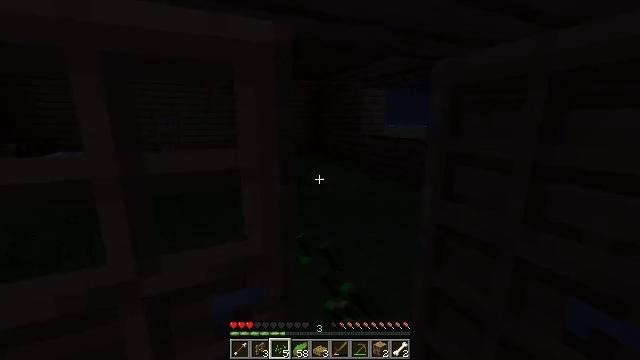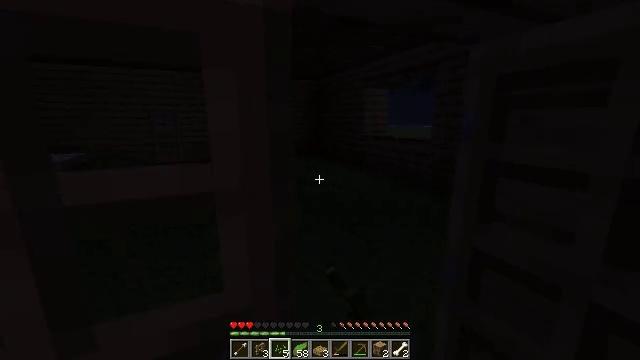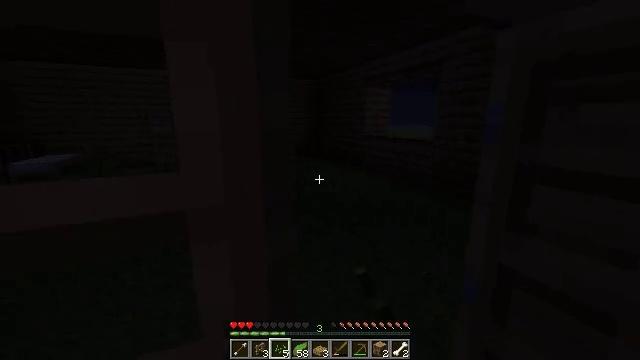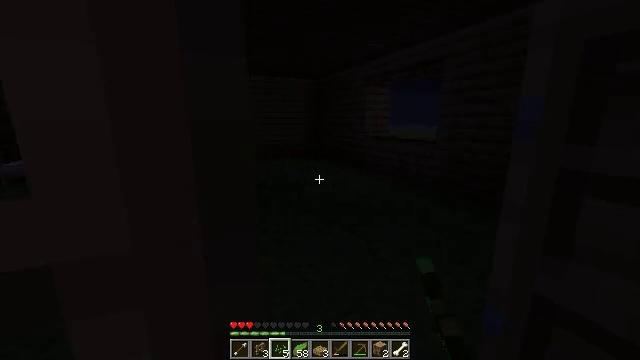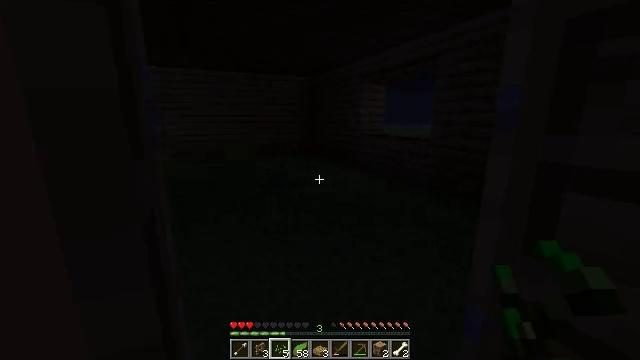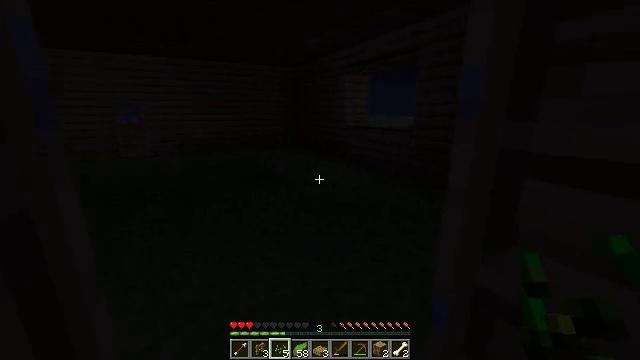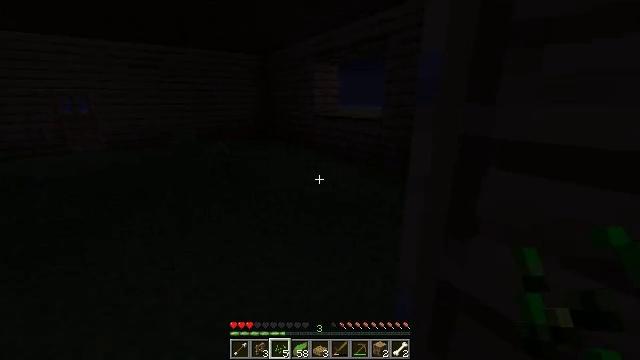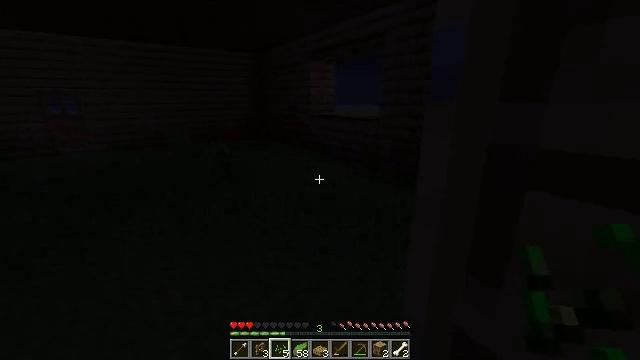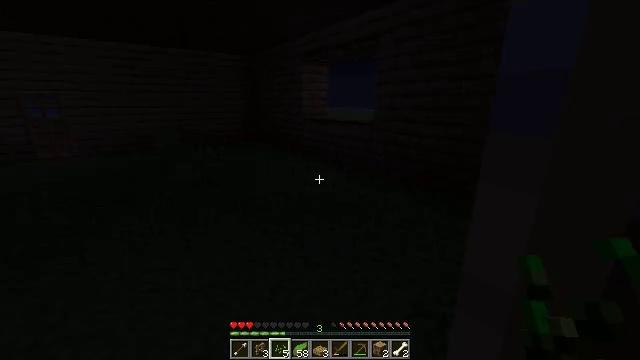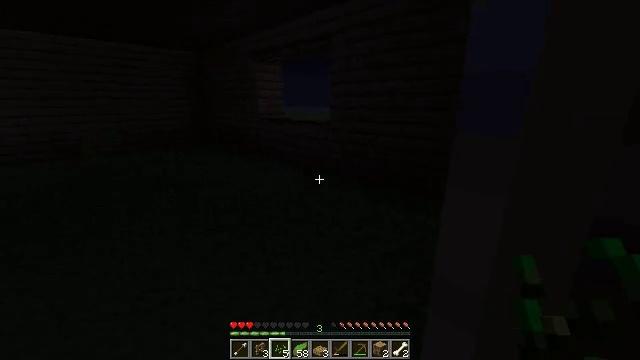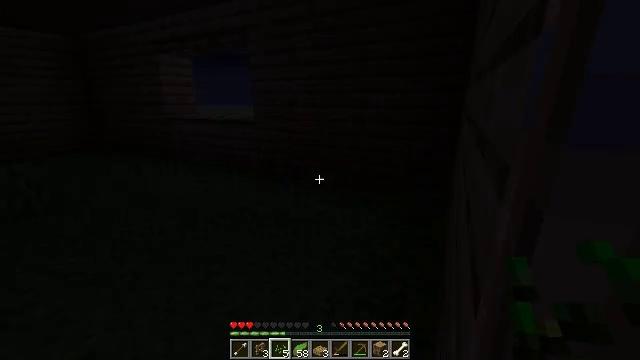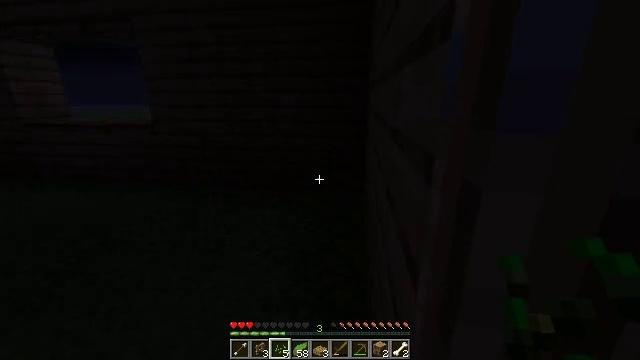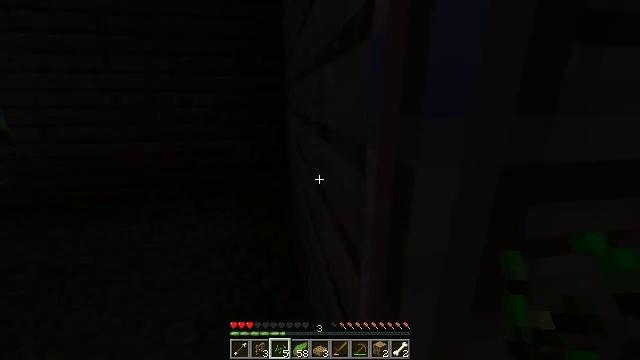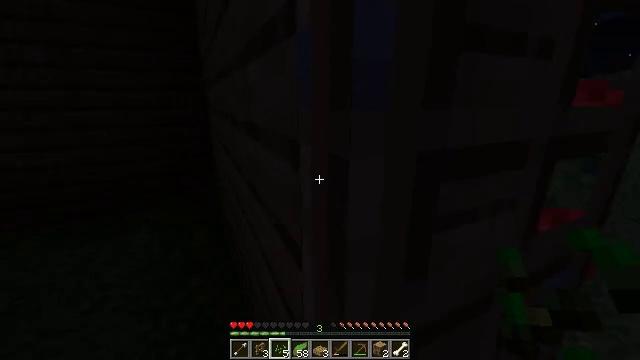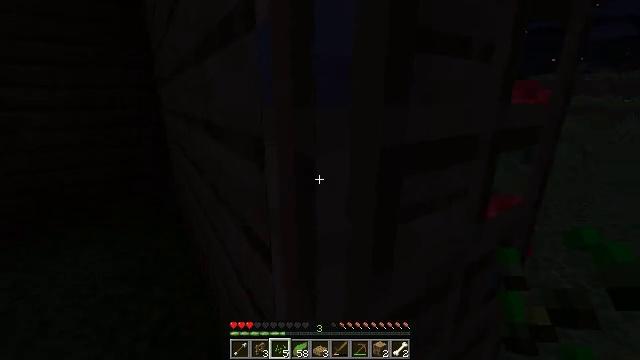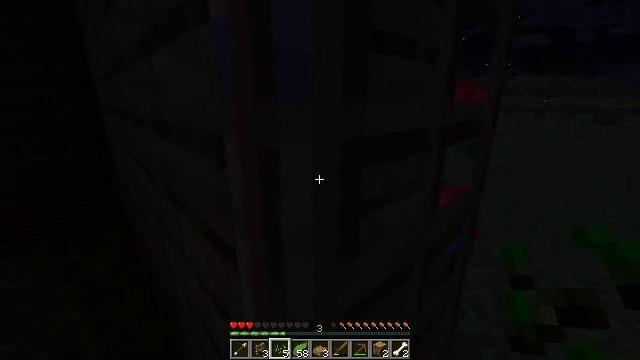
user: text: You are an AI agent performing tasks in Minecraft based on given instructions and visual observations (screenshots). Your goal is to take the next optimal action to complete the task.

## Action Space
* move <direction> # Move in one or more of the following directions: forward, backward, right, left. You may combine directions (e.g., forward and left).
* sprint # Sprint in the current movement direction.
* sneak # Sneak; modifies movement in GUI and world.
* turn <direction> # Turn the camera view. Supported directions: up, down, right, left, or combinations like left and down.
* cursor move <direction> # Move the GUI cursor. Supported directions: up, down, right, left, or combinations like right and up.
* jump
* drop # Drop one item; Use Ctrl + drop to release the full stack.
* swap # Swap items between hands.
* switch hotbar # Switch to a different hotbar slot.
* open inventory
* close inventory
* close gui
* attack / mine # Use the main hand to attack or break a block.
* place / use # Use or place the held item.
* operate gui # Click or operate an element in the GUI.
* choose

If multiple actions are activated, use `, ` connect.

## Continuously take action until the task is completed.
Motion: motion action
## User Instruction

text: Kill a zombie.
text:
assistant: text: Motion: move forward
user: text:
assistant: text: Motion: move forward
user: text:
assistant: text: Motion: move forward
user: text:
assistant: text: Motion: move forward
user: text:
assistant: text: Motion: move forward, turn right and down
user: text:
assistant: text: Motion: move forward, turn right and down
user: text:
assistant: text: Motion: move forward
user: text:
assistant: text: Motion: move forward, turn right
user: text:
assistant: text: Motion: move forward, turn right
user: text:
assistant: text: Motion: turn right
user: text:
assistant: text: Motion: turn right
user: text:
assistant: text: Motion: turn right
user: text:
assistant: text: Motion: turn right
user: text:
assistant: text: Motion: turn right
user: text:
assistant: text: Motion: turn right
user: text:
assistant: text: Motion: turn right
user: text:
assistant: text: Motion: turn right
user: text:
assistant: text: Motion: turn right
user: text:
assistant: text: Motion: no_op
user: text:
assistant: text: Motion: no_op
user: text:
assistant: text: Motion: turn left
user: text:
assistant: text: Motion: turn left, use / place
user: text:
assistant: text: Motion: use / place
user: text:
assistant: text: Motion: use / place
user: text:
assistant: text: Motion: no_op
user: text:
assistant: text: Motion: no_op
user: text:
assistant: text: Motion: no_op
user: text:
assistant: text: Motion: no_op
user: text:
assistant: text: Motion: turn left and down
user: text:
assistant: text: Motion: turn left